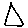
Label: triangle